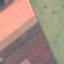
Land use / land cover class: AnnualCrop